Question: I have a query code which gives me result but I want to sum same row result. I couldn't do it, is there any way to make this?
'''
SELECT cam_1, cam1aciklama, en_x, boy_y, SUM(adet_z) as adet_z, SUM(toplam_m2) as toplamm2
FROM siparis_detay
Where Siparis_no= '901405' and (STOKTIPI='1' or STOKTIPI='2') and cam_1 Is Not NULL And cam_1 <> ''
GROUP BY cam_1, en_x, boy_y, cam1aciklama
union all
SELECT cam_2, cam2aciklama, en_x, boy_y, SUM(adet_z) as adet_z, SUM(toplam_m2) as toplamm2
FROM siparis_detay
Where Siparis_no= '901405' and (STOKTIPI='1' or STOKTIPI='2') and cam_2 Is Not NULL And cam_2 <> ''
GROUP BY cam_2, en_x, boy_y, cam2aciklama
union all
SELECT cam_3, cam3aciklama, en_x, boy_y, SUM(adet_z) as adet_z, SUM(toplam_m2) as toplamm2
FROM siparis_detay
Where Siparis_no= '901405' and (STOKTIPI='1' or STOKTIPI='2') and cam_3 Is Not NULL And cam_3 <> ''
GROUP BY cam_3, en_x, boy_y, cam3aciklama
order by en_x desc
'''

For example, 1828 x 488 should be 2, not 1 twice.
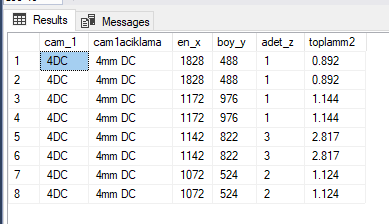
Answer: Make the unions first then sum:
'''
select cam_1 as cam, cam1aciklama as aciklama, en_x, boy_y,
sum(adet_z) as adet_z, sum(toplam_m2) as toplamm2
from
(SELECT cam_1, cam1aciklama, en_x, boy_y, adet_z, toplam_m2
FROM siparis_detay
Where Siparis_no= '901405' and (STOKTIPI='1' or STOKTIPI='2') and cam_1 Is Not NULL And cam_1 <> ''
union all
SELECT cam_2, cam2aciklama, en_x, boy_y, adet_z, toplam_m2
FROM siparis_detay
Where Siparis_no= '901405' and (STOKTIPI='1' or STOKTIPI='2') and cam_2 Is Not NULL And cam_2 <> ''
union all
SELECT cam_3, cam3aciklama, en_x, boy_y, adet_z, toplam_m2
FROM siparis_detay
Where Siparis_no= '901405' and (STOKTIPI='1' or STOKTIPI='2') and cam_3 Is Not NULL And cam_3 <> '') tmp
GROUP BY cam_1, en_x, boy_y, cam1aciklama
order by en_x desc;
'''
Probably this could be written easier without unions and with a single query but we don't know the details and don't have sample data.